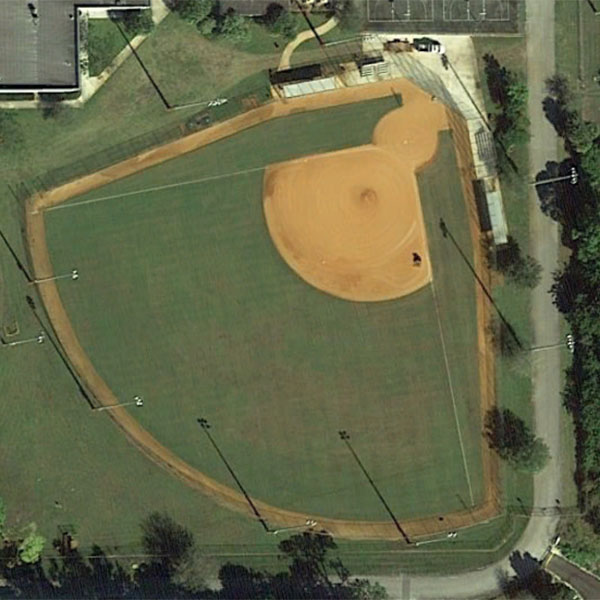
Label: BaseballField